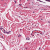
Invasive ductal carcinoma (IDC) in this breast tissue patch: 0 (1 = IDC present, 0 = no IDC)